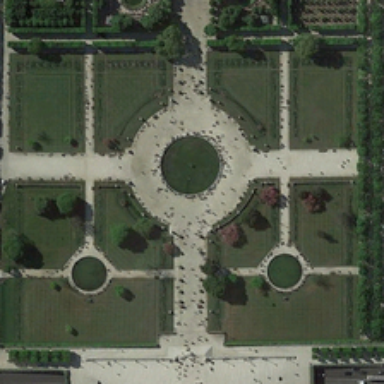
Many people are in a square square with many green plants and a circle center .